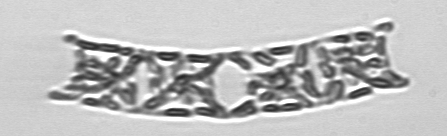
Label: Eucampia